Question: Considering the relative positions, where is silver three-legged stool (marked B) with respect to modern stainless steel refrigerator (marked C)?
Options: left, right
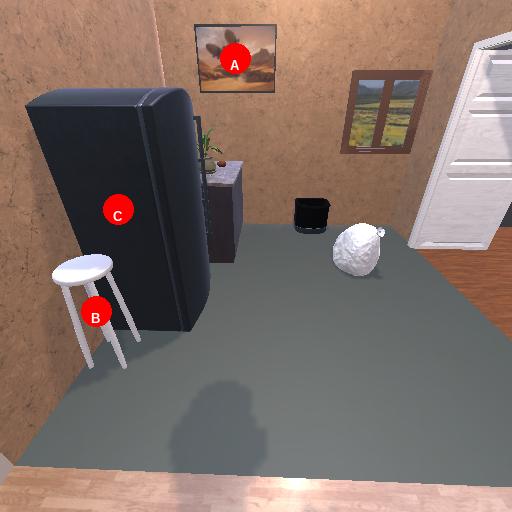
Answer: left